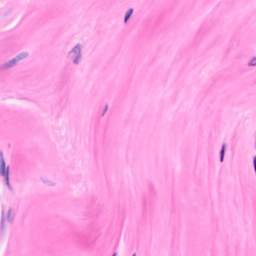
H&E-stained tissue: Breast